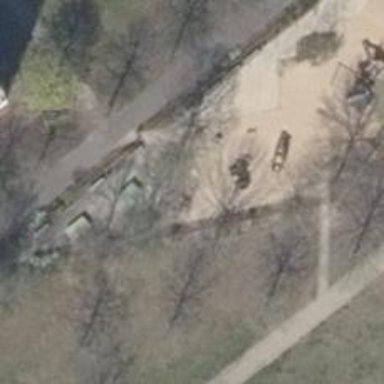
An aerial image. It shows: Playground with basket swing.